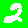
Digit: 2